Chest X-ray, PA view. Patient: 55 years old, sex F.
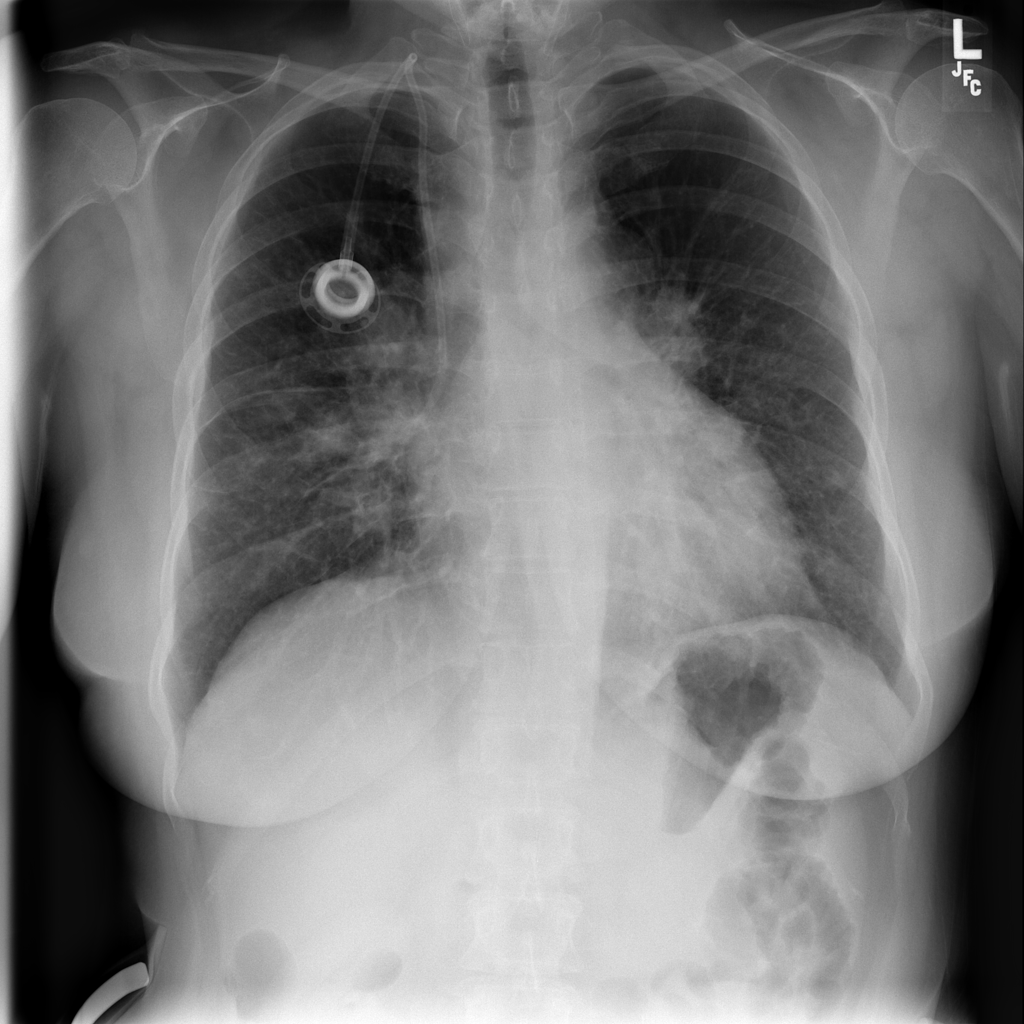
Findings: Edema, Infiltration, Pneumonia